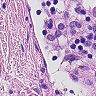
Metastatic tissue present: no